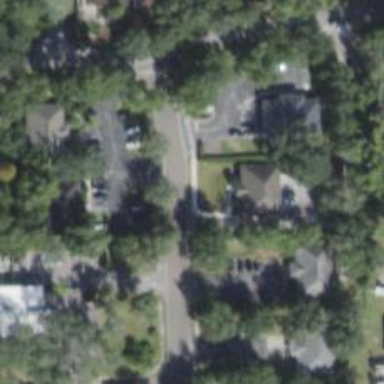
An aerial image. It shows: Driveway.